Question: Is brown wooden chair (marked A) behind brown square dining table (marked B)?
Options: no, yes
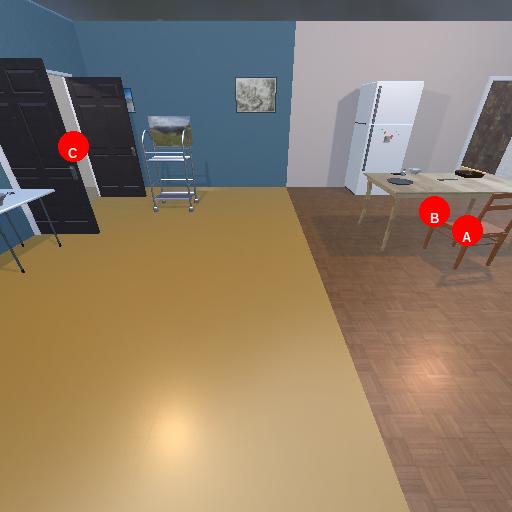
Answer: no